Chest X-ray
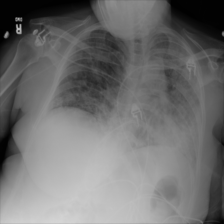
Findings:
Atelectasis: negative
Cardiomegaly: negative
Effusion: negative
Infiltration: negative
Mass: negative
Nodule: negative
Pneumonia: positive
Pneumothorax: negative
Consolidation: negative
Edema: positive
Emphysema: negative
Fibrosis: negative
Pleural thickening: negative
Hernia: negative